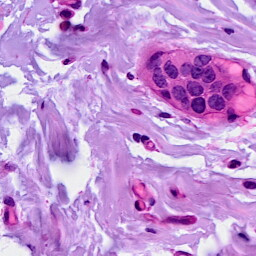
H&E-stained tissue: Breast